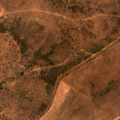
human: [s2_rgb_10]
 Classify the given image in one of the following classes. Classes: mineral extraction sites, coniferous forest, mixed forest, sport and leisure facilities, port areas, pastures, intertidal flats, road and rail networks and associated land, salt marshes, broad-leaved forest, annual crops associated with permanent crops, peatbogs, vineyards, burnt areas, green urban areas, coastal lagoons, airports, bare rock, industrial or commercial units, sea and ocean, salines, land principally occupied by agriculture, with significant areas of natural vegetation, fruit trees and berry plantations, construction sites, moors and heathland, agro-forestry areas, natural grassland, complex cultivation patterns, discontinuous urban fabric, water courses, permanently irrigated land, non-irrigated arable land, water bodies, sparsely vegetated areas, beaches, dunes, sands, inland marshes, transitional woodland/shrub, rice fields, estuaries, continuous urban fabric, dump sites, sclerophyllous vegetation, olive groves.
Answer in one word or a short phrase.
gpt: agro-forestry areas, coniferous forest, transitional woodland/shrub